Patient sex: M
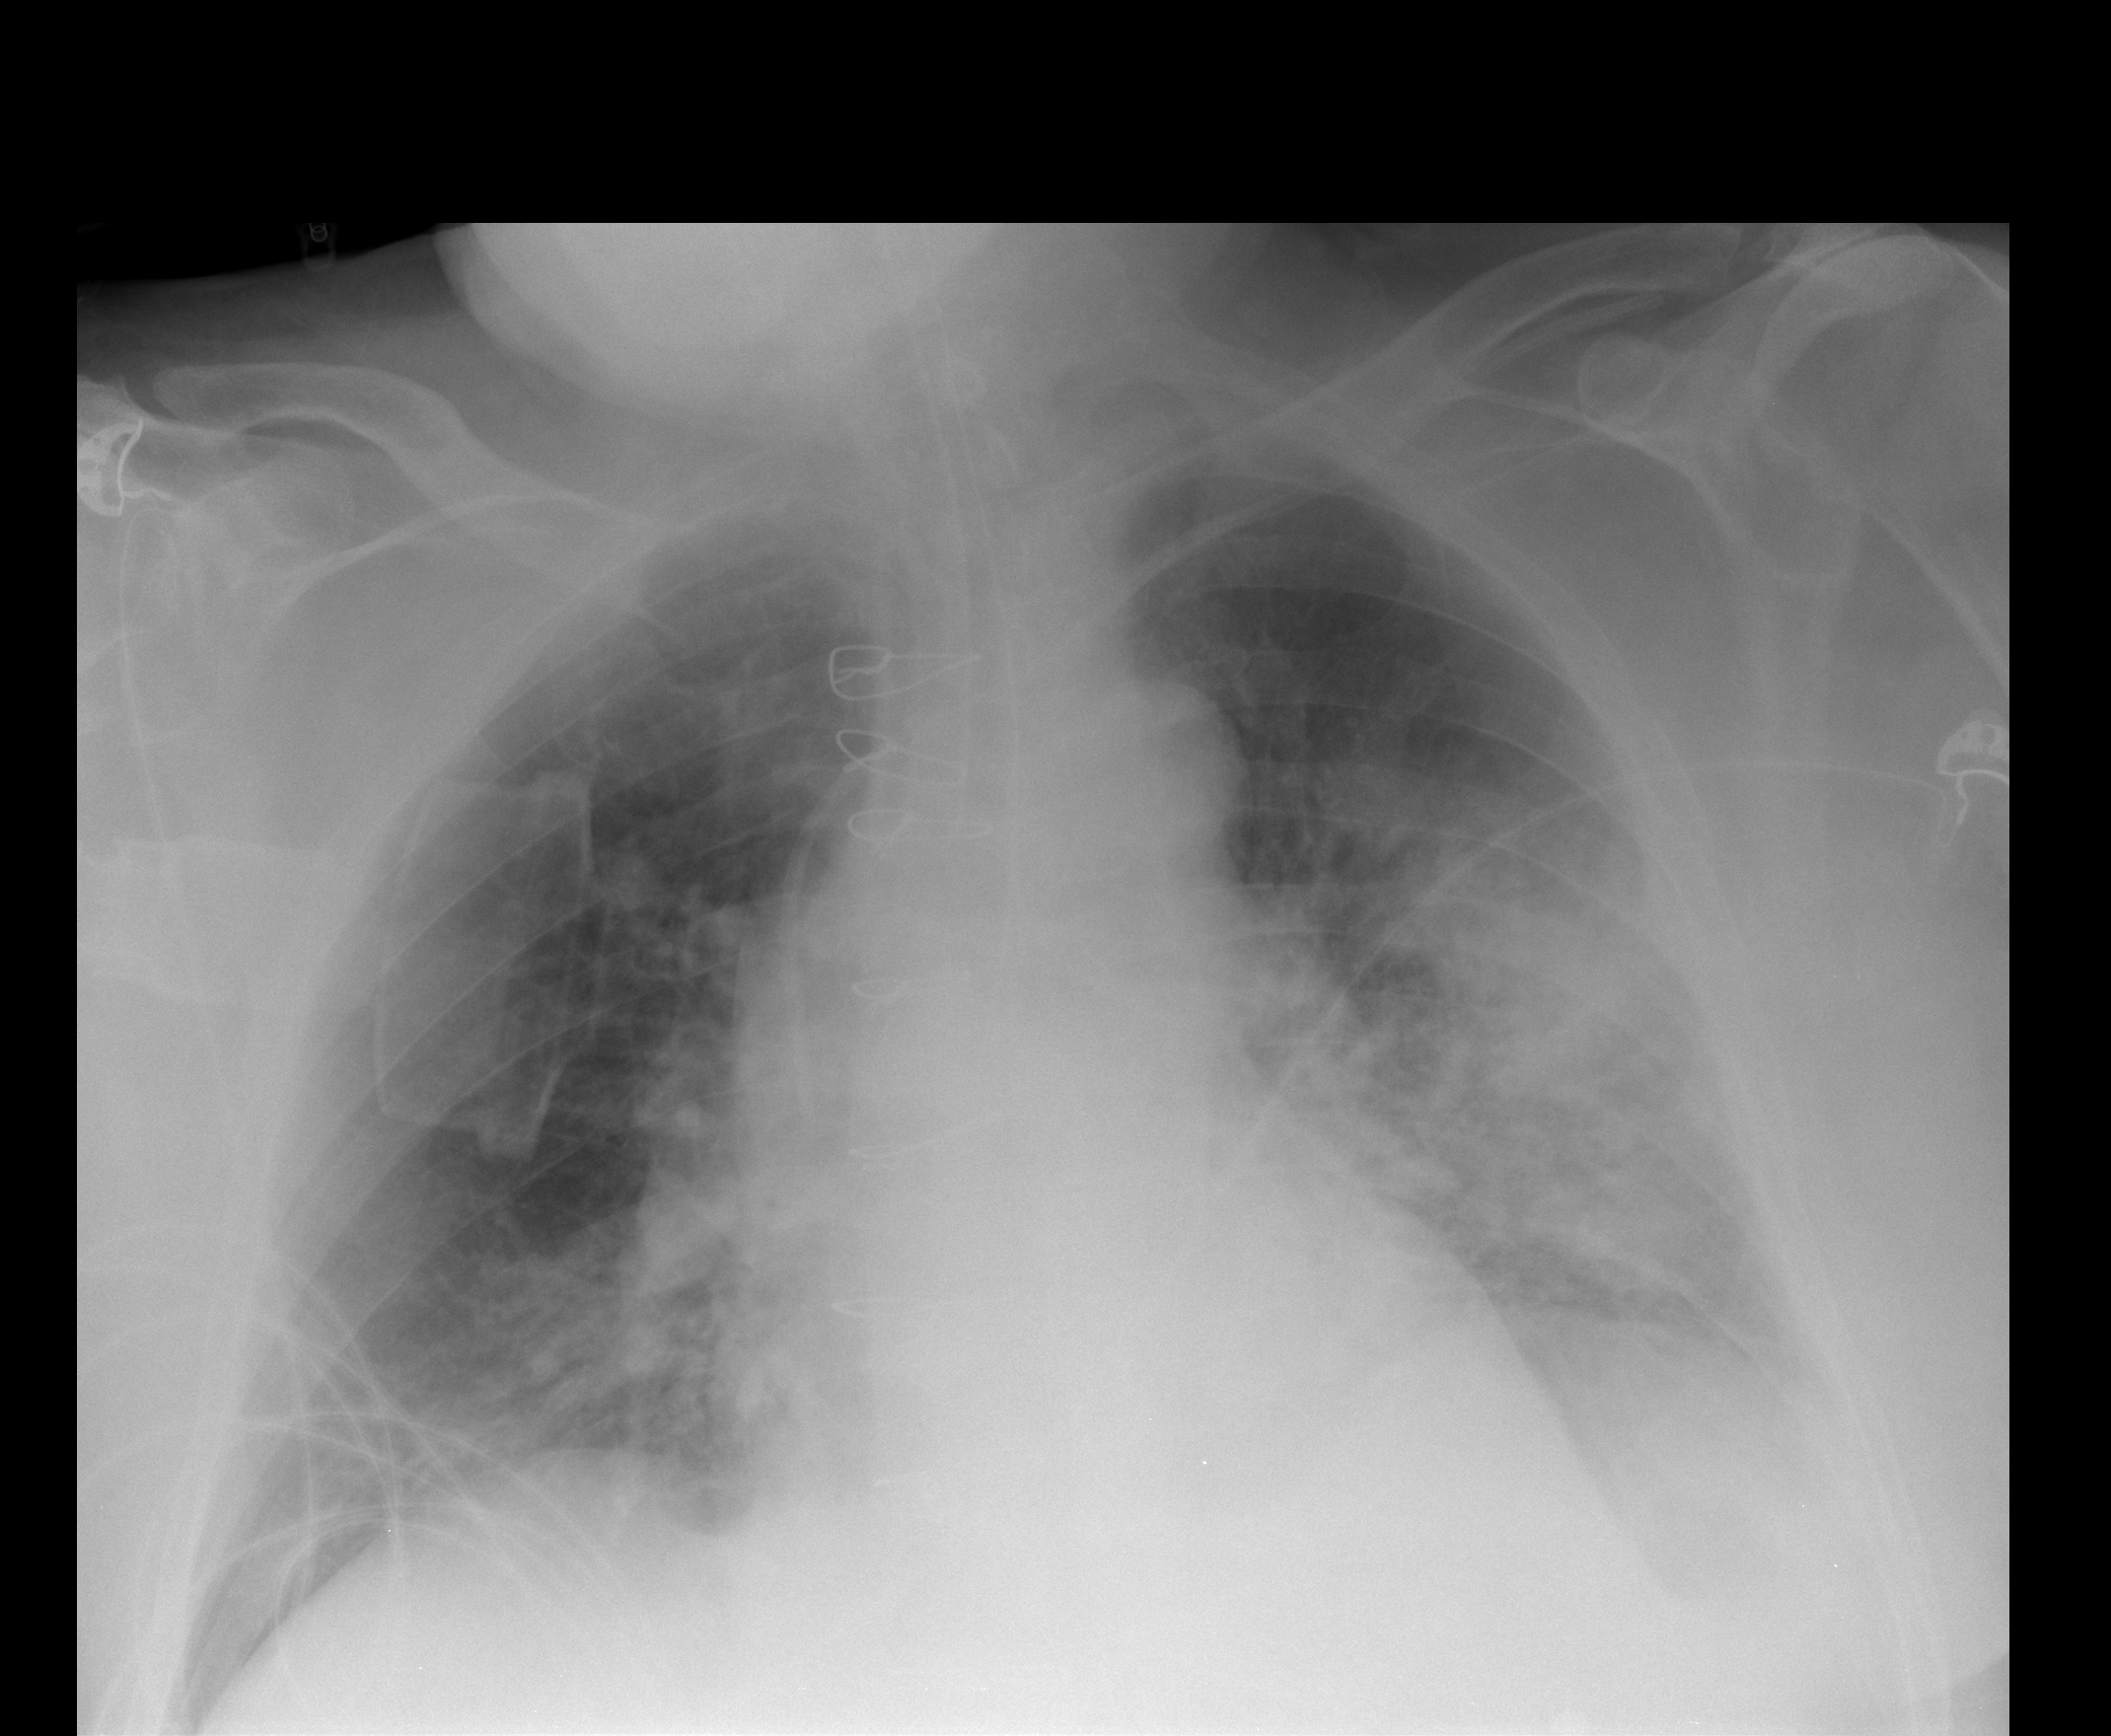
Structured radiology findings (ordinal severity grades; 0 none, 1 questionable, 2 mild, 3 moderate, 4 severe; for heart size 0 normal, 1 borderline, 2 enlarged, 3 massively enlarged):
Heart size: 2
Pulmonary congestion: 0
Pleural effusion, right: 0
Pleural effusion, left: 2
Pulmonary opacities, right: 2
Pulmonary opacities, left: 3
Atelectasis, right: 0
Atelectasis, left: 2